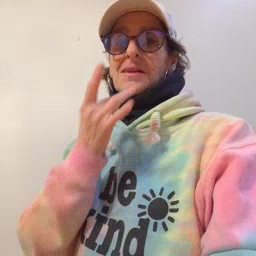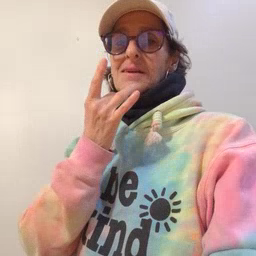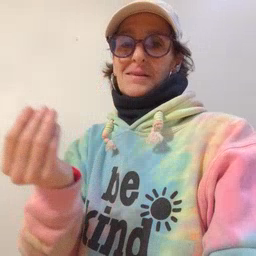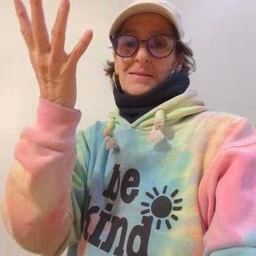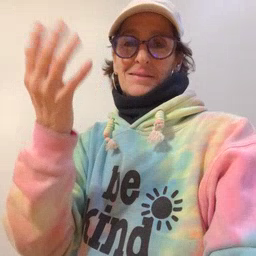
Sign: lamp